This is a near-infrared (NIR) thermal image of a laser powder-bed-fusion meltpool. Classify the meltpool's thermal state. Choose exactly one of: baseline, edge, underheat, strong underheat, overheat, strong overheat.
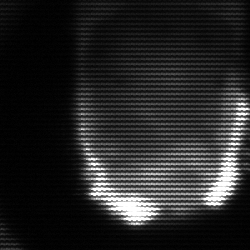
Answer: baseline